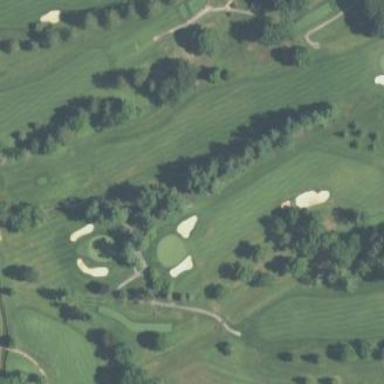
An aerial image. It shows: Golf fairway surrounded by grass.